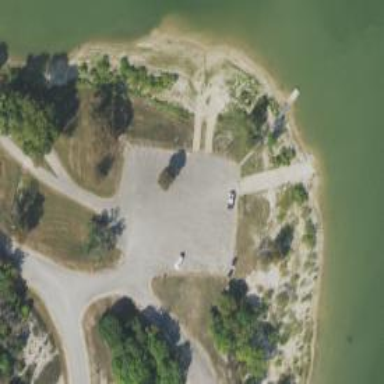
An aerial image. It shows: Paved parking lot designed for three boat ramps and floating pier.